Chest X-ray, PA view. Patient: 39 years old, sex F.
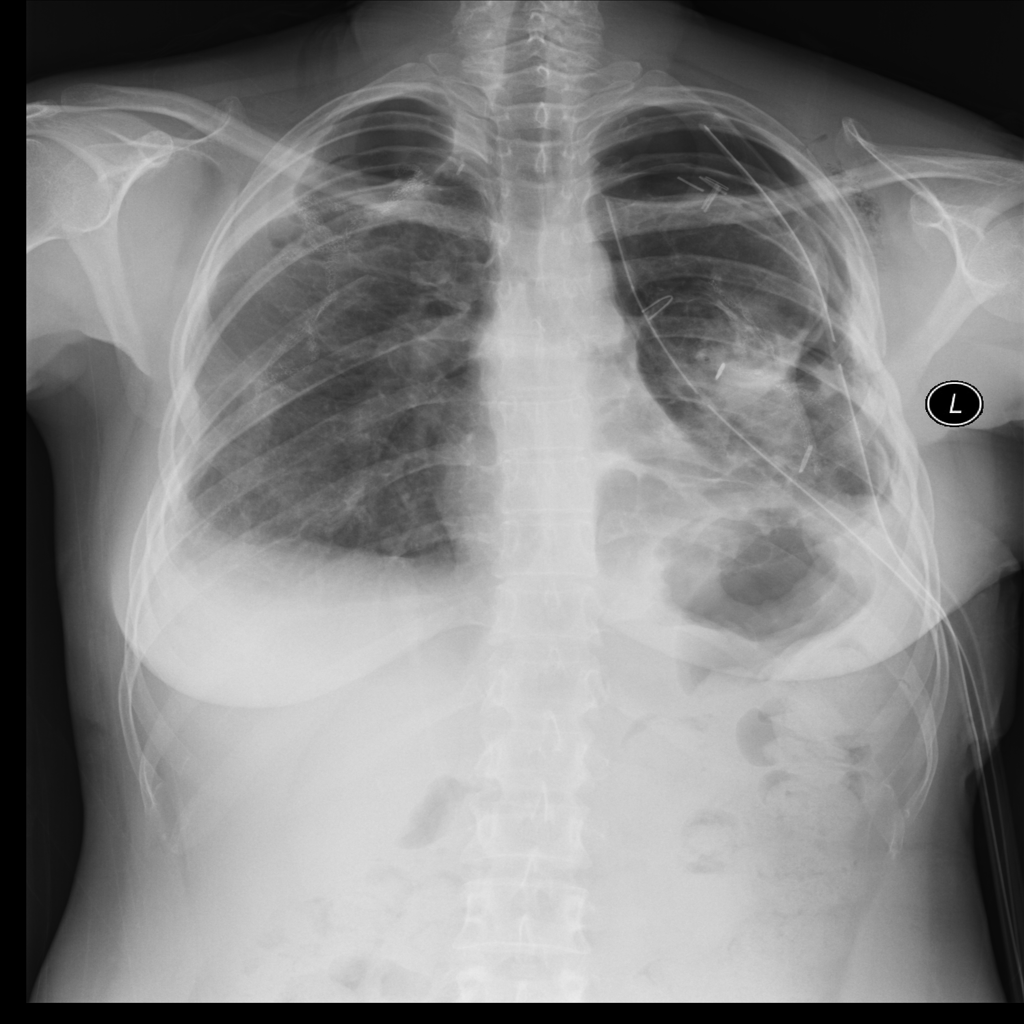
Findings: Pneumothorax